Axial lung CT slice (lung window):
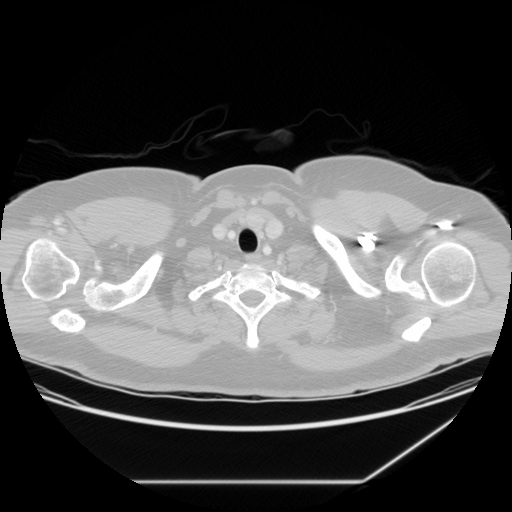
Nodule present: no